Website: slack
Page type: stored-credit-cards
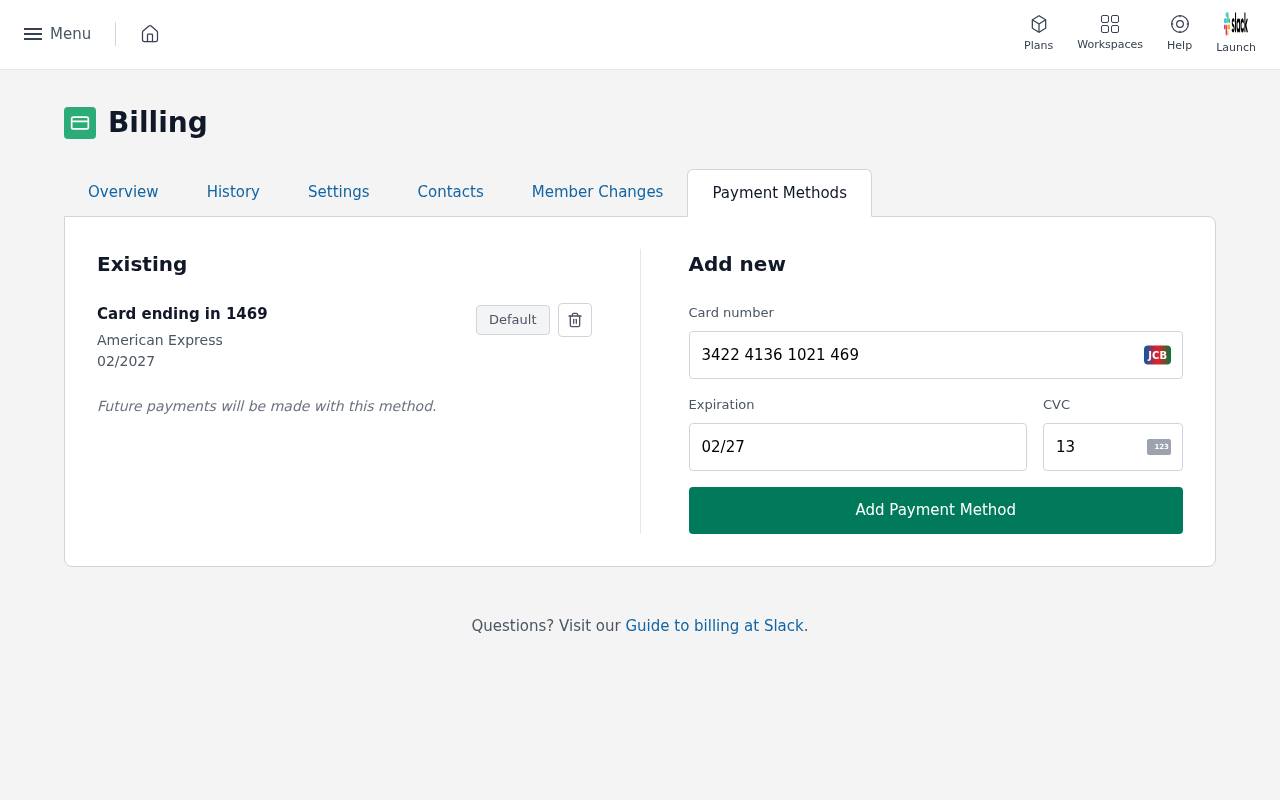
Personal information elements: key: PII_CARD_CVV
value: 1328
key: PII_CARD_EXPIRY
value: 02/2027
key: PII_CARD_EXPIRY
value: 02/27
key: PII_CARD_LAST4
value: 1469
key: PII_CARD_NUMBER
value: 3422 4136 1021 469
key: PII_CARD_TYPE
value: American Express